一年级 · 组合数学
拼一拼, 连一连。

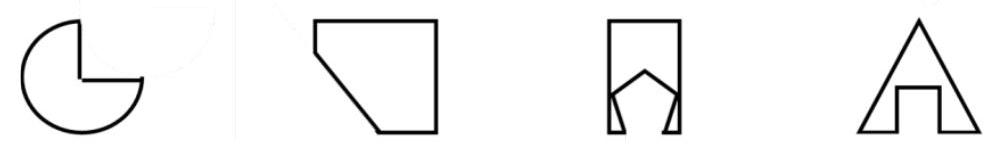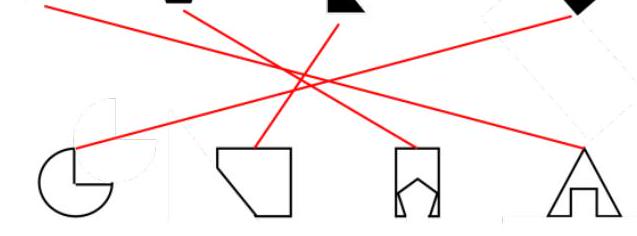
答案:
解析: